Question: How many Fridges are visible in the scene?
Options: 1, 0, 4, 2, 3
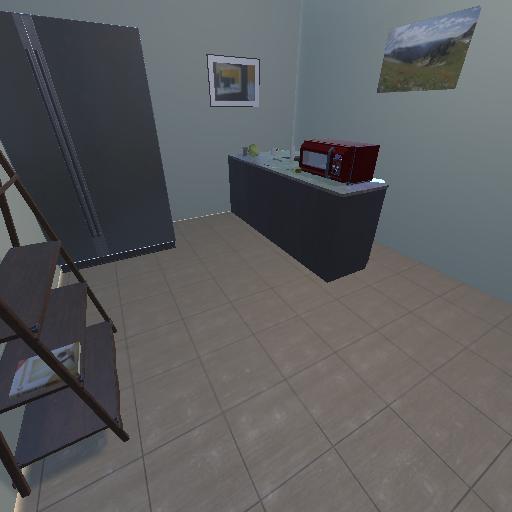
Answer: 1